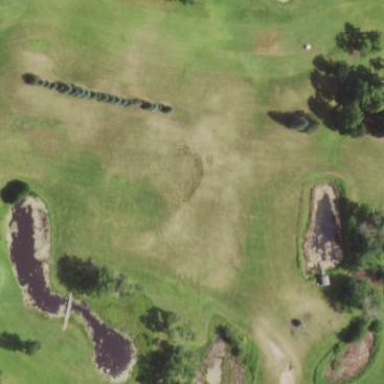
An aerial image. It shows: Grassy area used as driving range for golf.